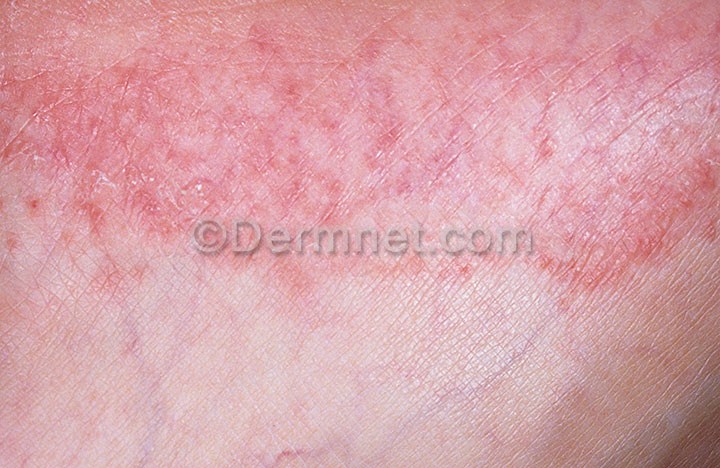
Disease: Tinea Ringworm Candidiasis and other Fungal Infections